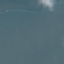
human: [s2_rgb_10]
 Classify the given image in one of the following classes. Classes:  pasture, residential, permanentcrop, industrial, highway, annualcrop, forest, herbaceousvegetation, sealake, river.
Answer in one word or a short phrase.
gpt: SeaLake